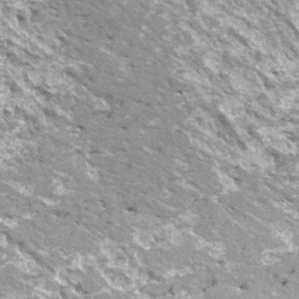
Label: frost